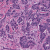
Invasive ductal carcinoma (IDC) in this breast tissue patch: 1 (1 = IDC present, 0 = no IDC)